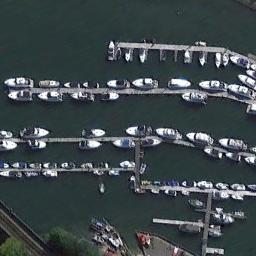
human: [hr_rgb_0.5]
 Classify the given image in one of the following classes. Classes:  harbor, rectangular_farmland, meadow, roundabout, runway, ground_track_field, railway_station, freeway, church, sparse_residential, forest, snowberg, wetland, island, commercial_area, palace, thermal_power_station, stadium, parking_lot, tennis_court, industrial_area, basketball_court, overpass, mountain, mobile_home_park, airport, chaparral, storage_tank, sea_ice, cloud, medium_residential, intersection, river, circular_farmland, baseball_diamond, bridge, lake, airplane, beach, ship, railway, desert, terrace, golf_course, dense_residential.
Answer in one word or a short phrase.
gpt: harbor